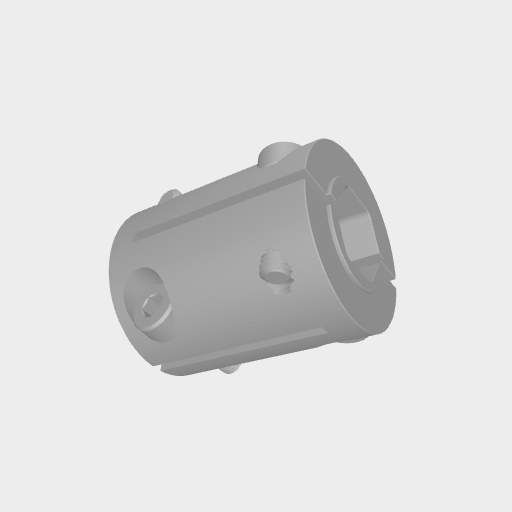
Part: HyperCoupler12RID12RID